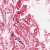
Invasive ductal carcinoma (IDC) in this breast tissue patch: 0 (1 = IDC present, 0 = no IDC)